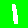
Digit: 1